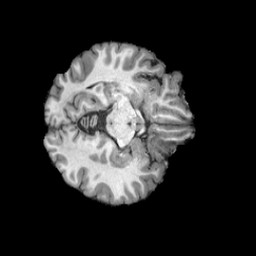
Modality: T1w
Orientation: axial
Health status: healthy